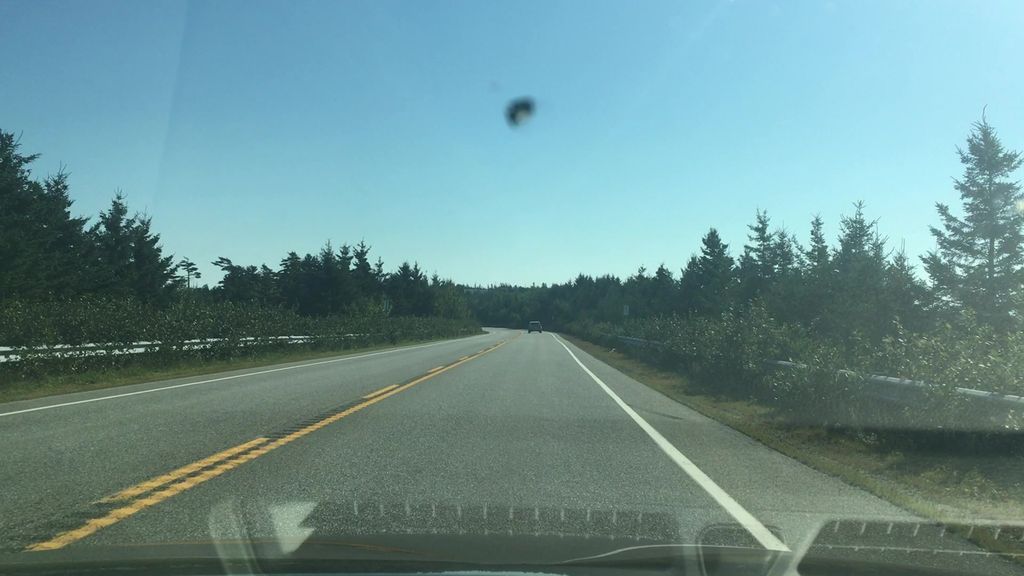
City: halifax